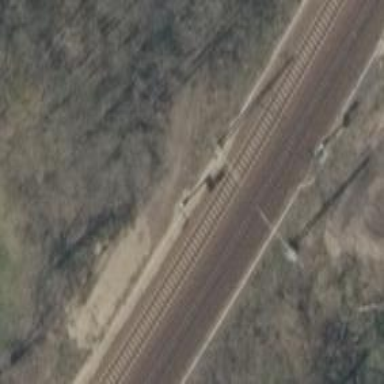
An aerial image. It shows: Railway signal.